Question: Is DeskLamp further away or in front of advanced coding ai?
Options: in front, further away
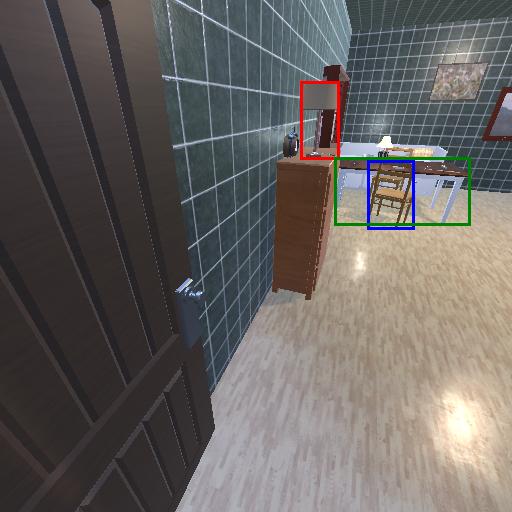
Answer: in front